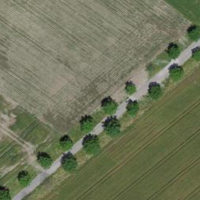
EUNIS habitat code: 52
Species observed at this site:
Achillea millefolium
Cirsium arvense